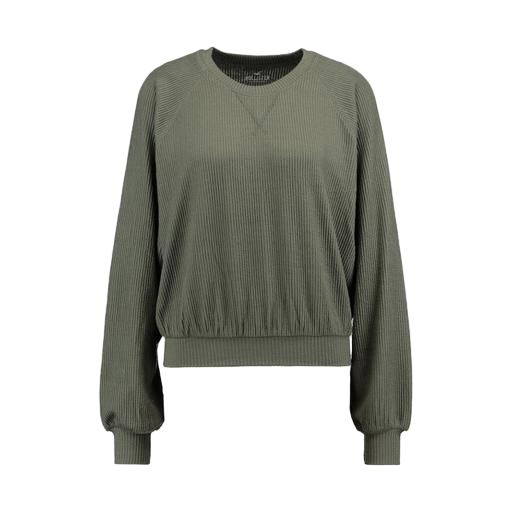
green women's infinity long-sleeve top, long-sleeve top, green hudson long-sleeved round neck shirt, white background